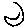
Label: moon